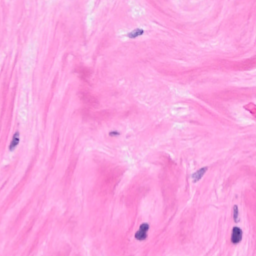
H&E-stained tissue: Breast